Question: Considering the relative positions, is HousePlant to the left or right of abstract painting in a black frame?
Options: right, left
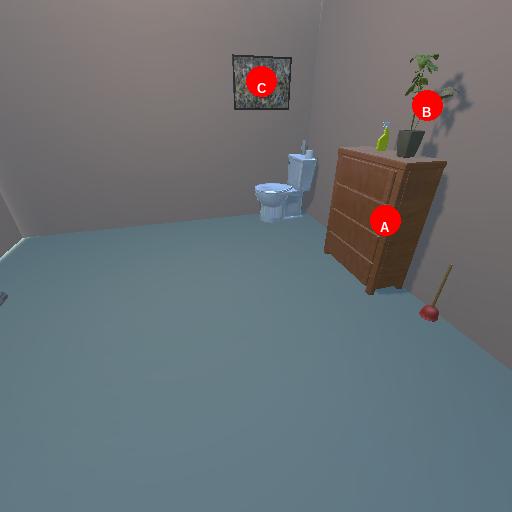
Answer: right